Question: I want to use some of the nice looking pop animations on my application's 'NSWindow'. I already do know how to animate all different kinds of CALayerBacked entities, but I can't figure out if there is a way to animate changes to the frame of my 'NSWindow' for example.
The problem I'm confronted with is, that I can animate my 'NSWindow''s contentView (since it is CALayerBacked), but not the position and size of the 'NSWindow' itself.
I know, that I could simply call 'setFrame:display:animate:', but this does not offer the same smooth animation as the pop framework does.
is not available when using OSX. I've to use instead:

Is there a way to achieve this?
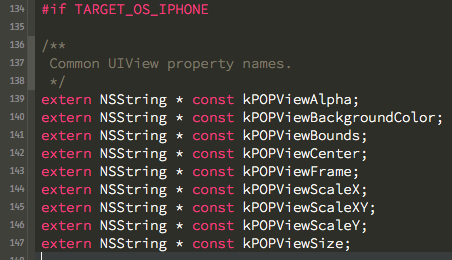
Answer: You can create your own custom properties on any object you like using:
'+ (id)propertyWithName:(NSString *)aName initializer:(void (^)(POPMutableAnimatableProperty *prop))aBlock'
You would set one up for NSWindow something like this...
'''
POPAnimatableProperty *windowPositionProperty = [POPAnimatableProperty propertyWithName:@"com.myname.NSWindow.position" initializer:^(POPMutableAnimatableProperty *prop) {
prop.readBlock = ^(NSWindow *window, CGFloat values[]) {
values[0] = window.frame.origin.x;
values[1] = window.frame.origin.y;
};
prop.writeBlock = ^(NSWindow *window, const CGFloat values[]) {
[window setFrameOrigin:CGPointMake(values[0], values[1])];
};
}];
'''
Note the documentation comment that "Custom properties should use reverse-DNS naming."
And then setup the animation like this:
'''
POPSpringAnimation *endBounce = [POPSpringAnimation animation];
endBounce.property = windowPositionProperty;
endBounce.toValue = [NSValue valueWithCGPoint:targetPosition];
[window pop_addAnimation:endBounce forKey:@"endBounce"];
'''